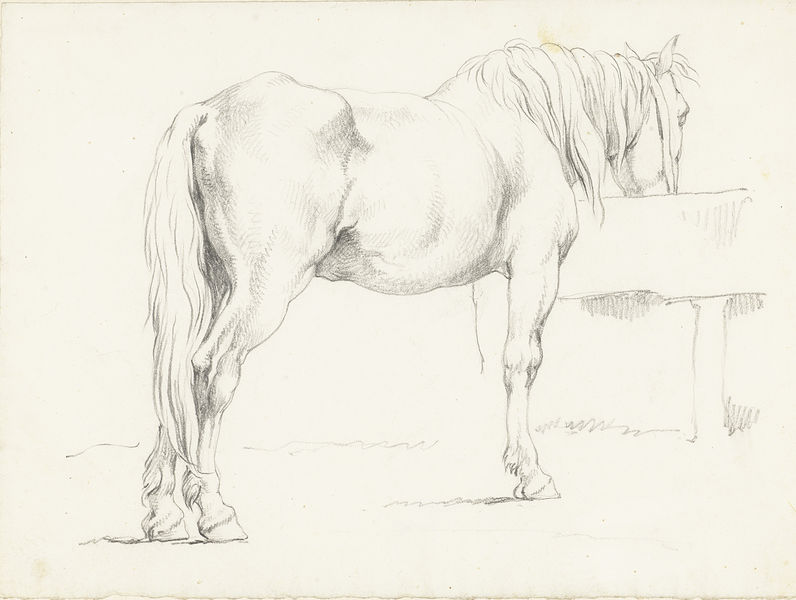
Titel: Paard bij een drinkbak
Künstler: Hendrik Voogd
Standort: Amsterdam
Institution: Rijksmuseum
Schlagwörter: ombre, cheval, sabot, muscle, pied, queue, crinière, boire